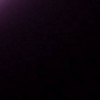
Label: space